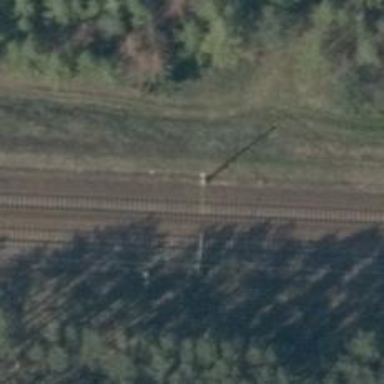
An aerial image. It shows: Milestone along the railway track with catenary mast.